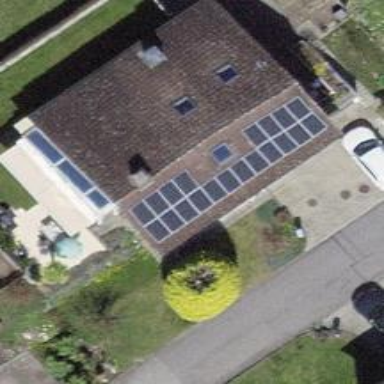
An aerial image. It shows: Solar power generator with photovoltaic panels.